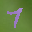
Label: 7